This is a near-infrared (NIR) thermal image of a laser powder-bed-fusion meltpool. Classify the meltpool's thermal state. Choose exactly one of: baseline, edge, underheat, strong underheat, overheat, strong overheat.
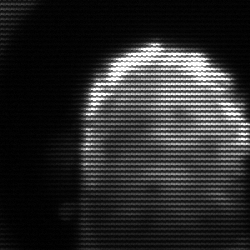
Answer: baseline